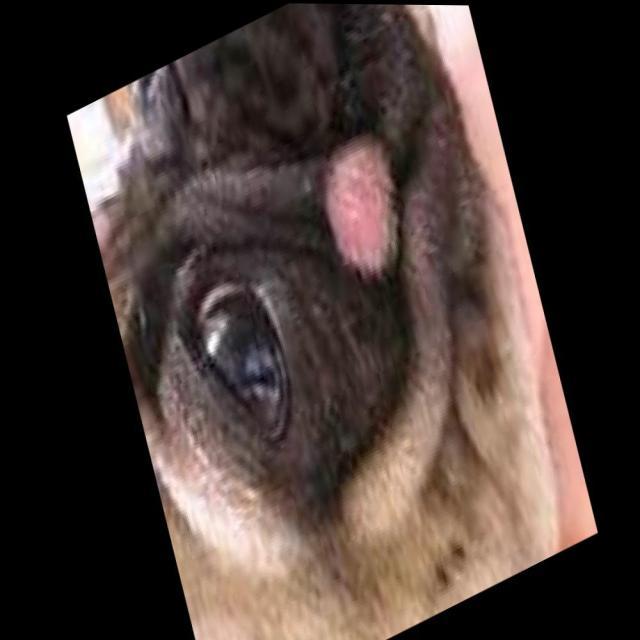
Canine ringworm (Dermatophytosis) — fungal infection caused by Microsporum or Trichophyton. Presents with circular alopecia, scaling, crusting, and broken hairs.